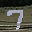
Label: 7